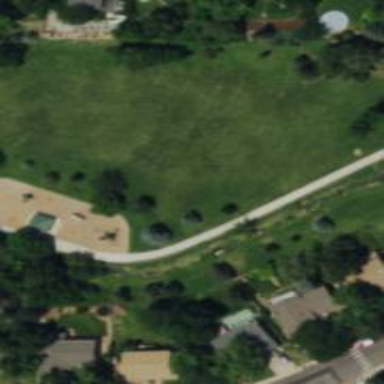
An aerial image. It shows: Disc golf pitch for leisure sports on the land.